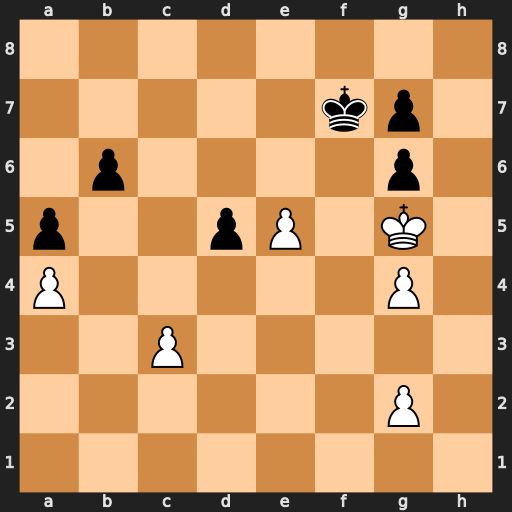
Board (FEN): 8/5kp1/1p4p1/p2pP1K1/P5P1/2P5/6P1/8
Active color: w
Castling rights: -
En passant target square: -
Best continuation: Kf4 b5 axb5 a4 b6